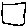
Label: square